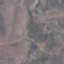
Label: HerbaceousVegetation